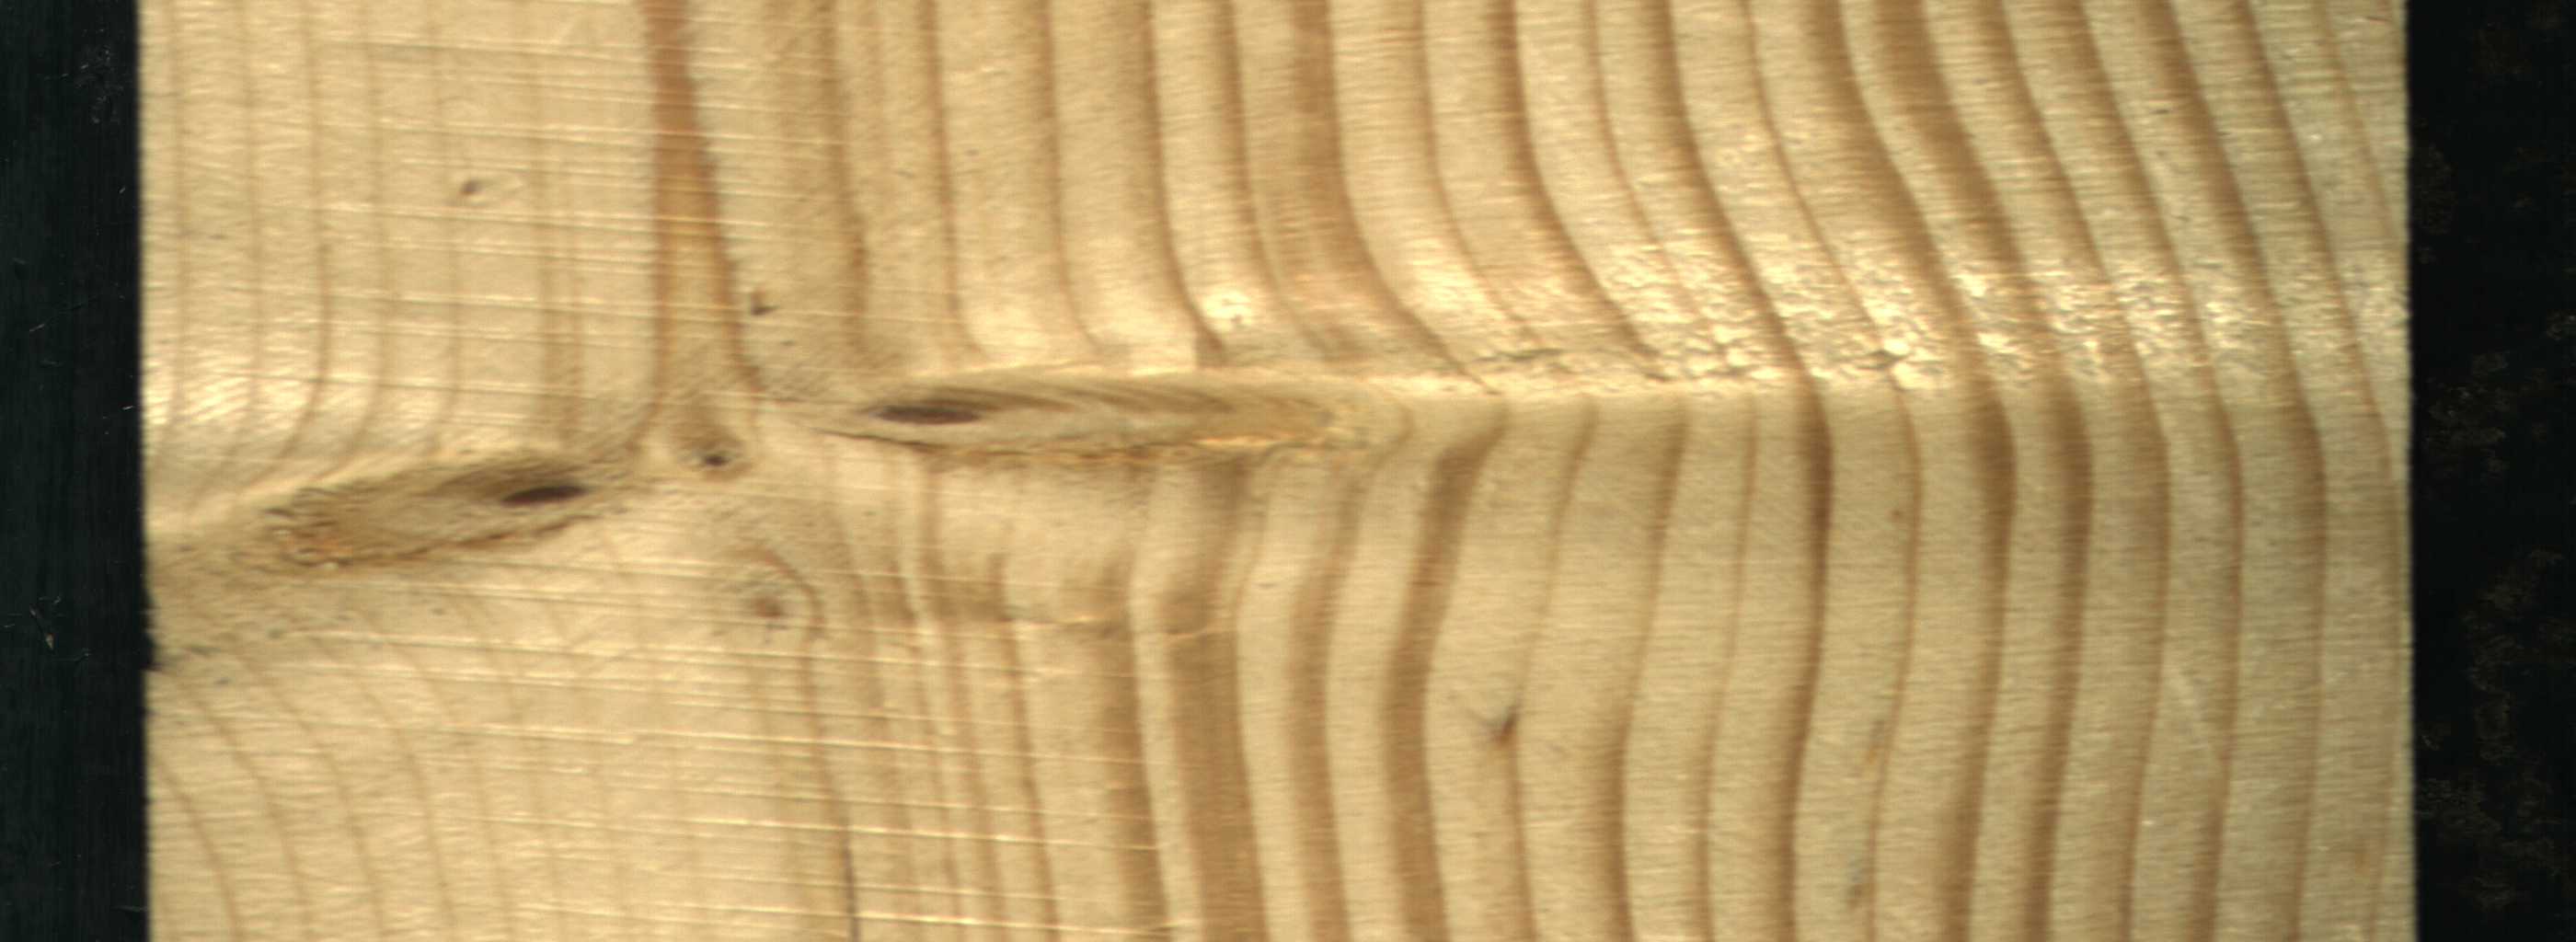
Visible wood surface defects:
Live_Knot
Live_Knot